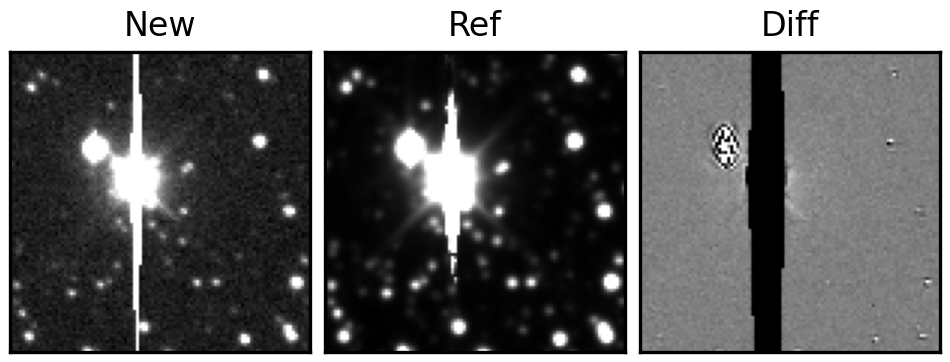
Label: bogus